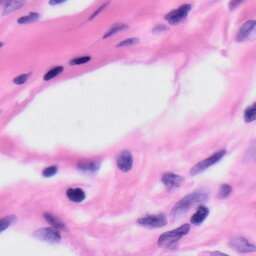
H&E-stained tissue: Skin